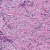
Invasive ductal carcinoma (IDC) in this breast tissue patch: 1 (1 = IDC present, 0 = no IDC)